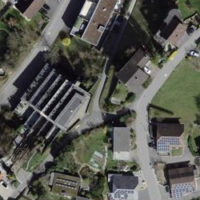
EUNIS habitat code: 54
Species observed at this site:
Papilio machaon